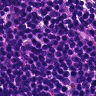
Metastatic tissue present: no